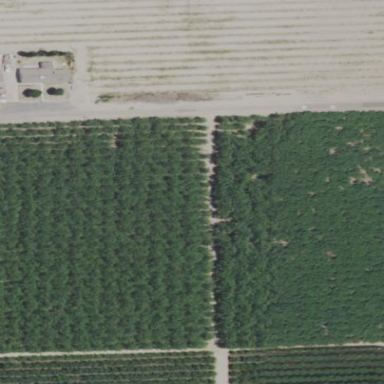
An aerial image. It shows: Orchard filled with almond trees.